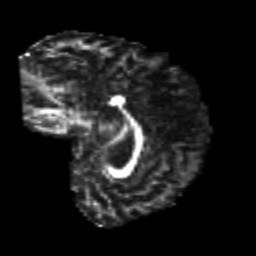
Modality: FA
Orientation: sagittal
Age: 25
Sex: male
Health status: healthy
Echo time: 0.074 s